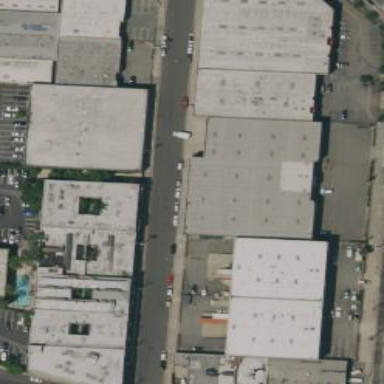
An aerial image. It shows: Commercial building.